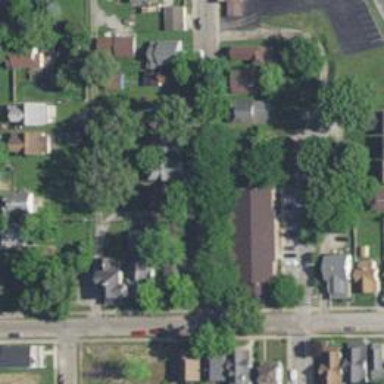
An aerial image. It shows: Alley classified as service road.